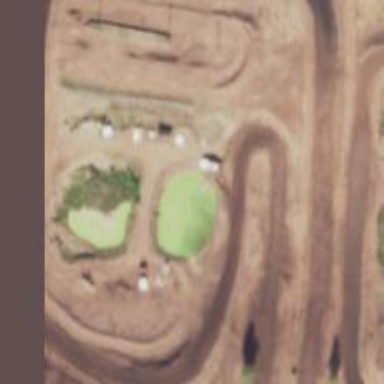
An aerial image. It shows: Motocross raceway for thrilling motocross sports.